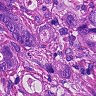
Metastatic tissue present: yes